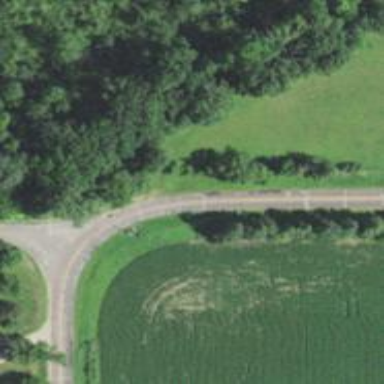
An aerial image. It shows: Tertiary road.